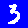
Digit: 3